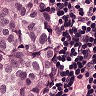
Metastatic tissue present: yes